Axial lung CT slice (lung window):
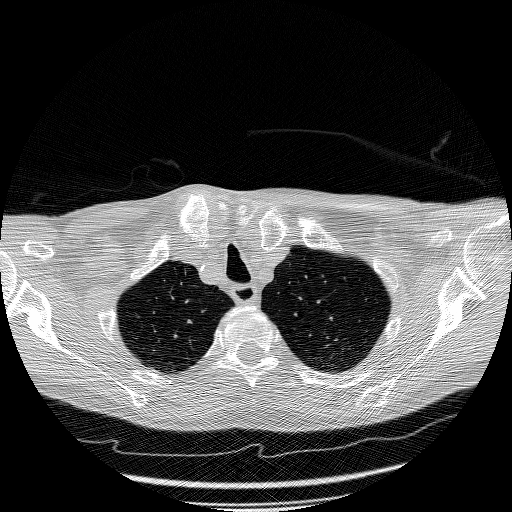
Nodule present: no